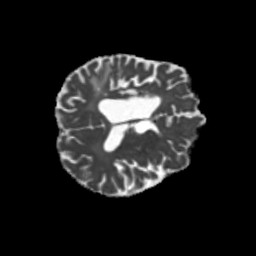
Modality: MD
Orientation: axial
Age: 70
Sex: male
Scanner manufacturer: siemens
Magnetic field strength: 3 T
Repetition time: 5.25 s
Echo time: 0.08 s